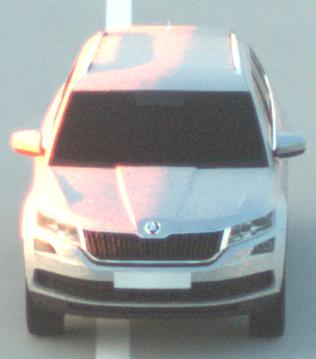
Make: Skoda
Model: Kodiaq 1.4 TSI
Detailed model: Kodiaq
Model produced from: 2017/03
Model produced until: 2018/05
Doors: 5
Color: white
Road condition: dry road
Daytime: sunrise or sunset
Contrast: medium contrast